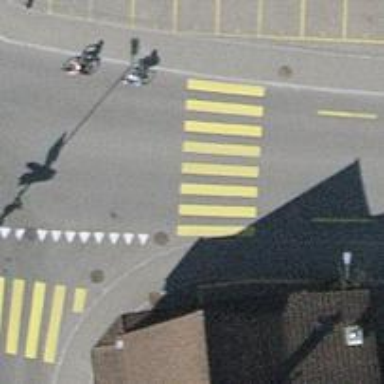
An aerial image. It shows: Kerb barrier.